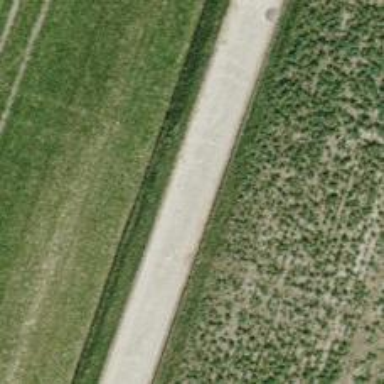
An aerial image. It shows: Concrete track with grade 1 standard.